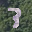
Label: 3